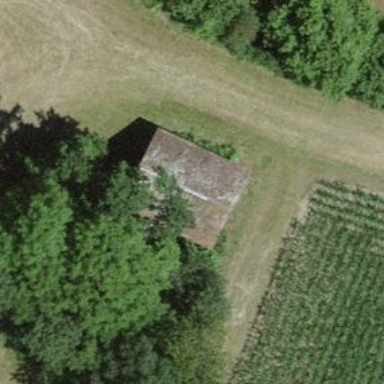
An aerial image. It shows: Barn.